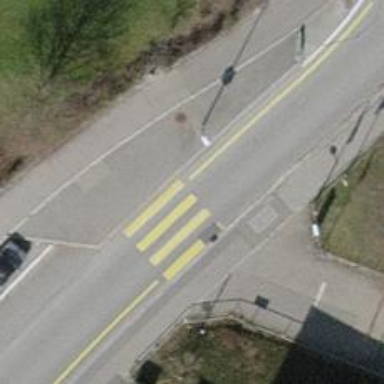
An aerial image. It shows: Marked crossing with zebra stripes on the road.